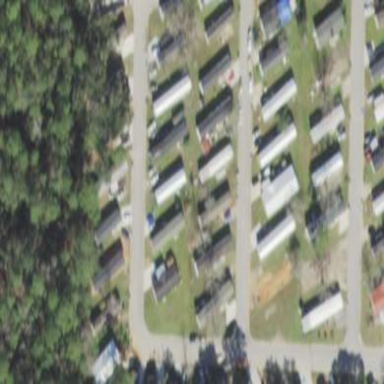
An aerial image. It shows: Residential area designated as trailer park.